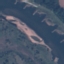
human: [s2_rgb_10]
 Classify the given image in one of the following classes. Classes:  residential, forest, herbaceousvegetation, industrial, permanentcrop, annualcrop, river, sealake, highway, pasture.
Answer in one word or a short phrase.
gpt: River